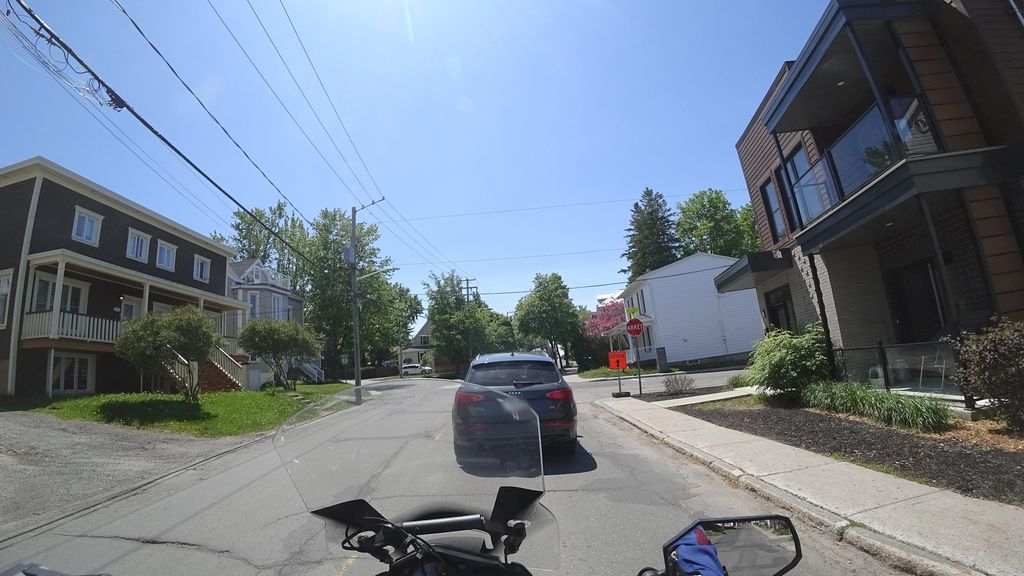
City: quebec_city